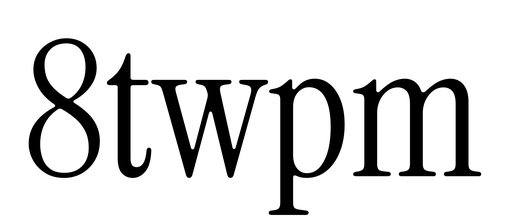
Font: InstrumentSerif-Regular